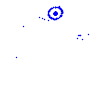
Particle: kaon